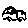
Label: car